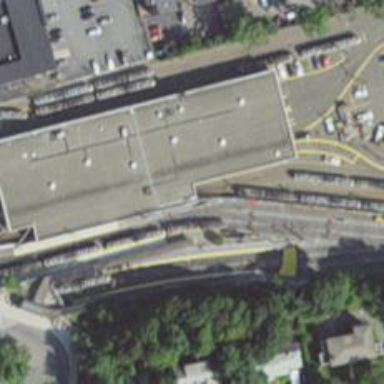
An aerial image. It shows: Light rail service yard with electrified contact line. The yard includes building passage tunnel.